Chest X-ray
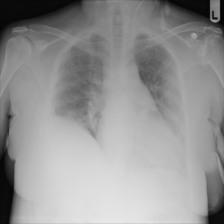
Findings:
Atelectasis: negative
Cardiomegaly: negative
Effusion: negative
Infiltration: negative
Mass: negative
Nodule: negative
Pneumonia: negative
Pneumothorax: negative
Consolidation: negative
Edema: negative
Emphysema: negative
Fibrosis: negative
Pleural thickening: negative
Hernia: negative